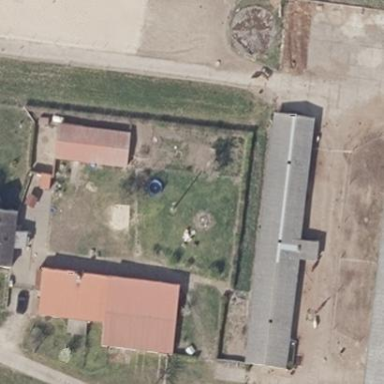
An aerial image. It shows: Farmyard area.